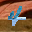
Label: 4